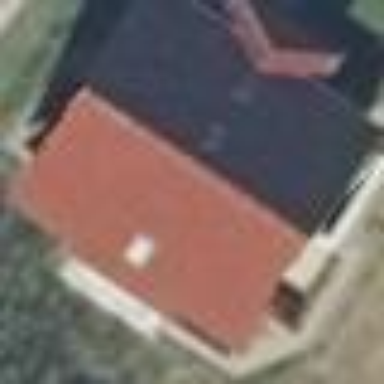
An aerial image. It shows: Building with gabled roof oriented along the structure and colored red.